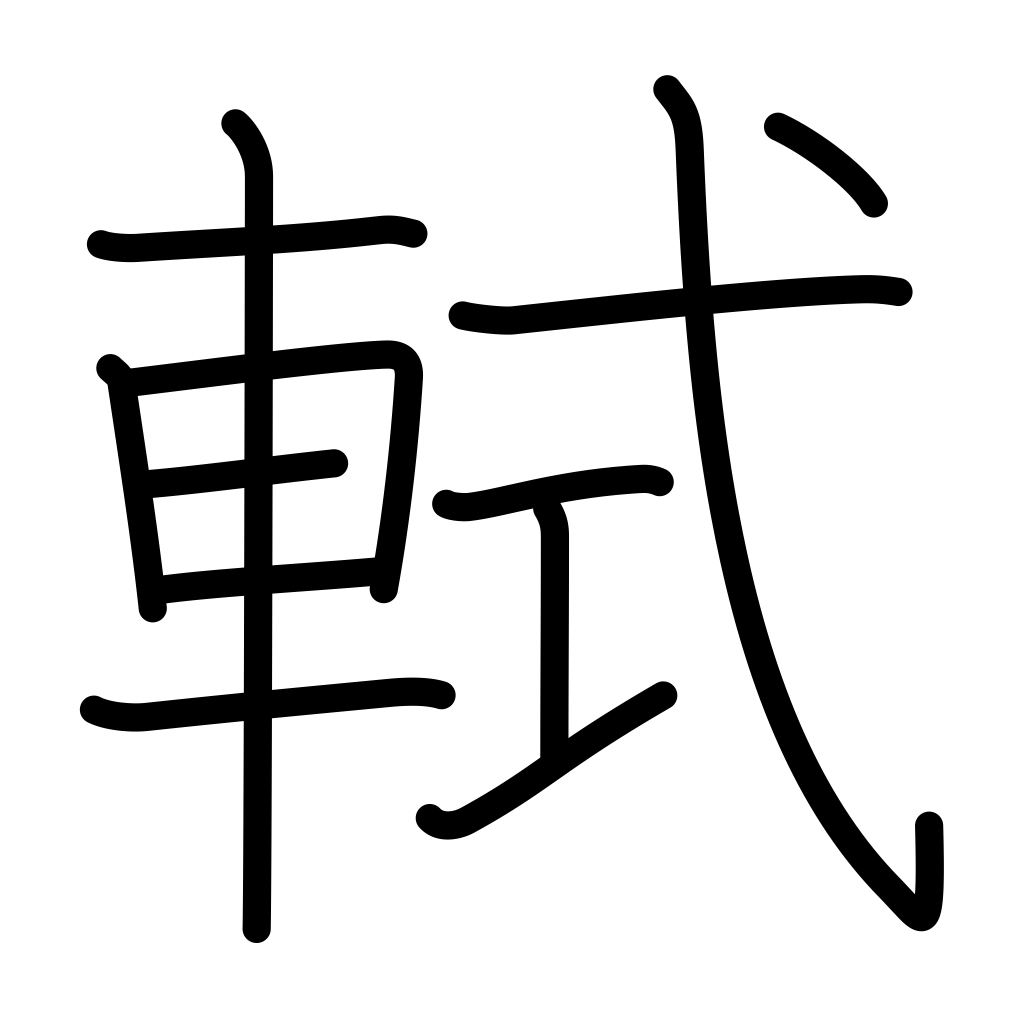
Meaning: front railing on a carriage